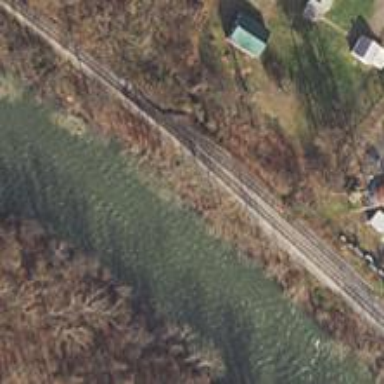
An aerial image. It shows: Railway spur service.